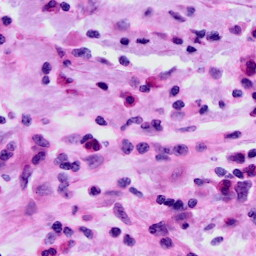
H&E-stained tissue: Cervix